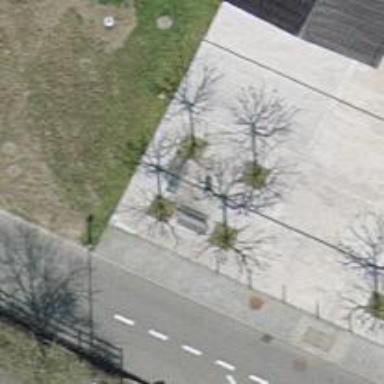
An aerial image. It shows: Bench.